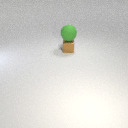
small brown metal cube below large green rubber sphere